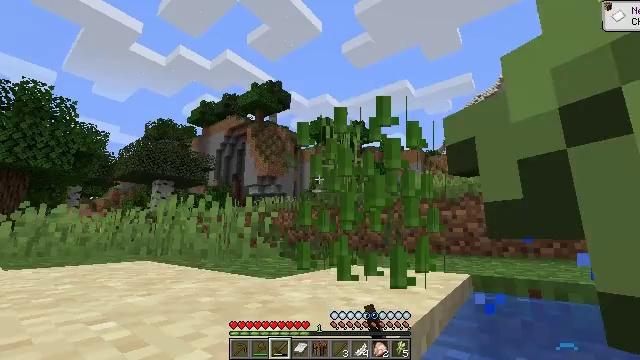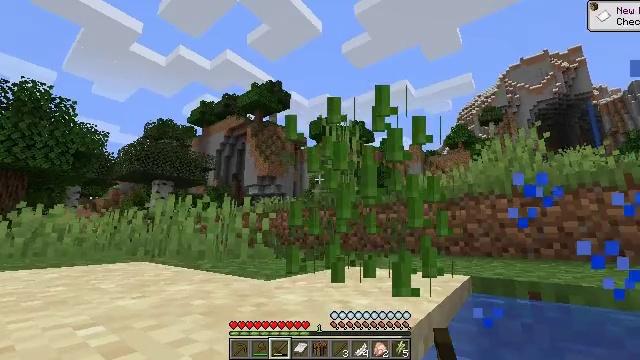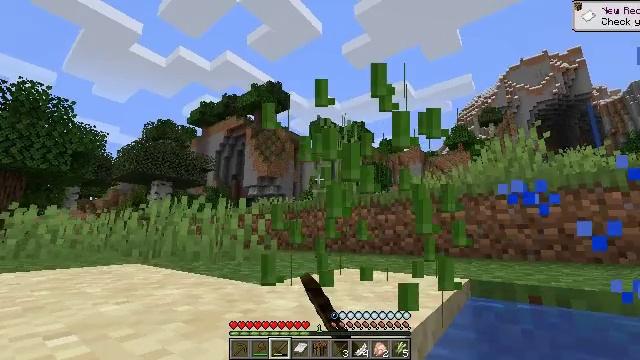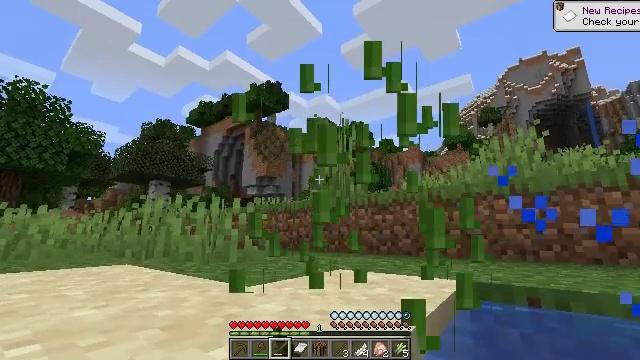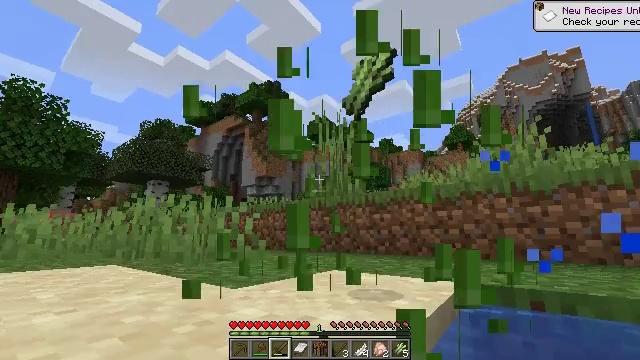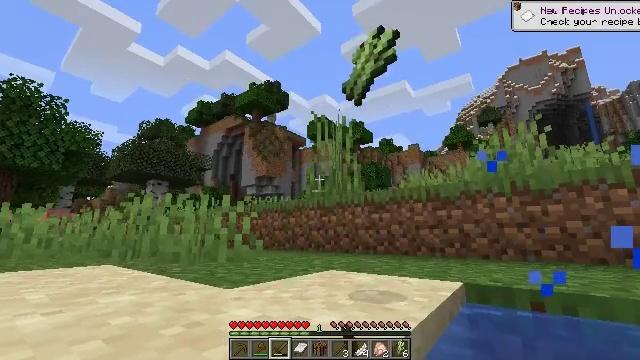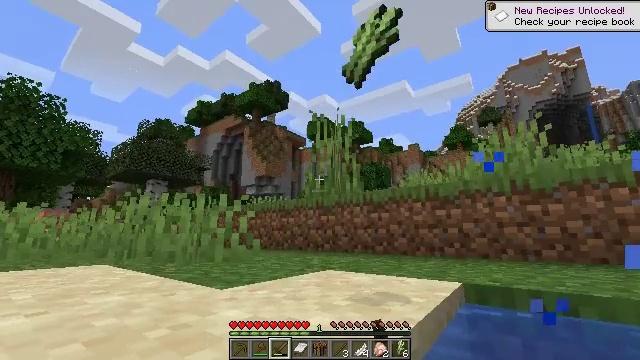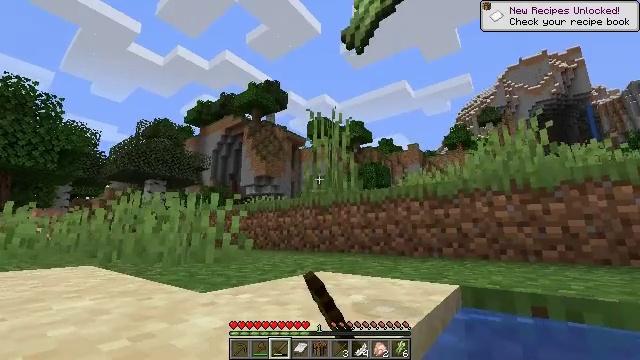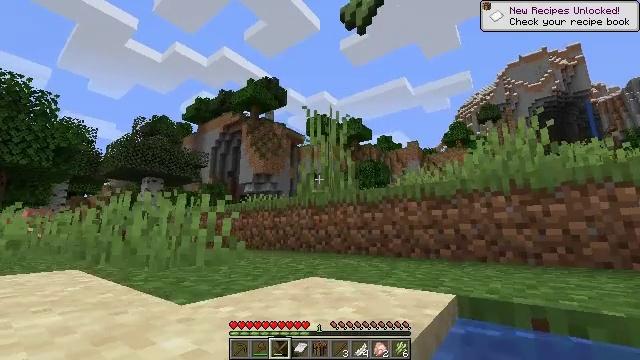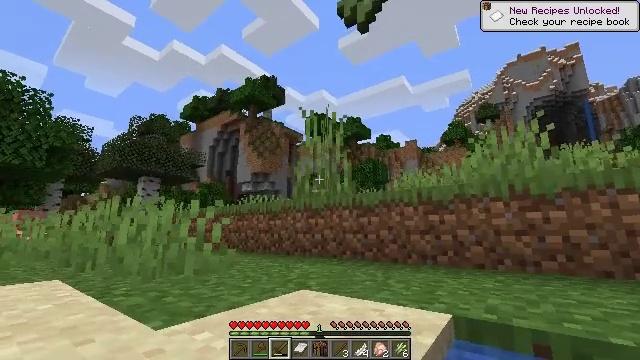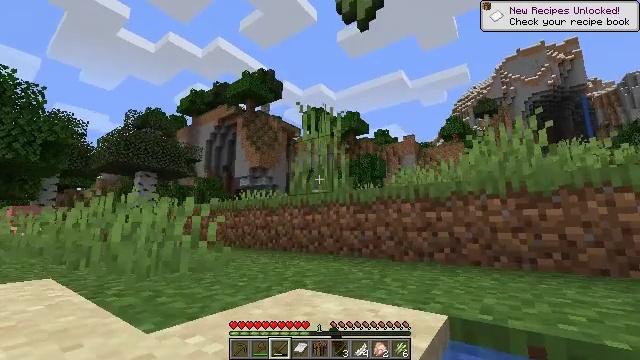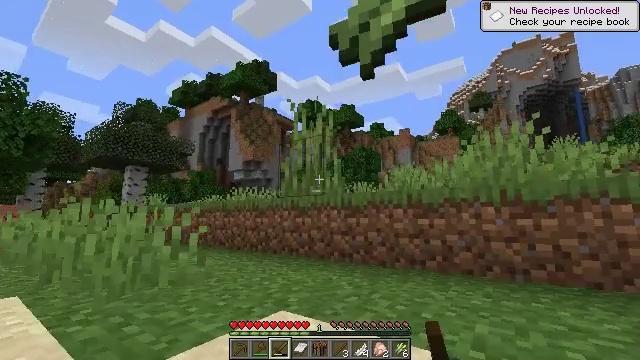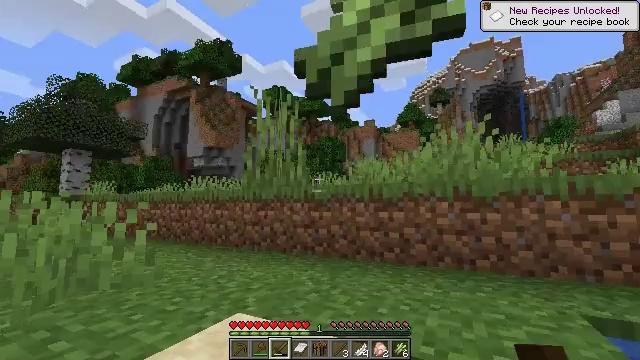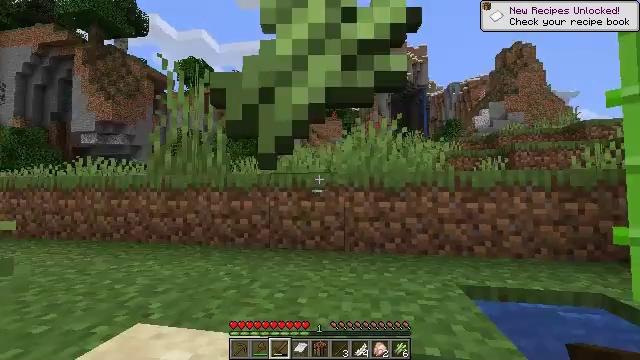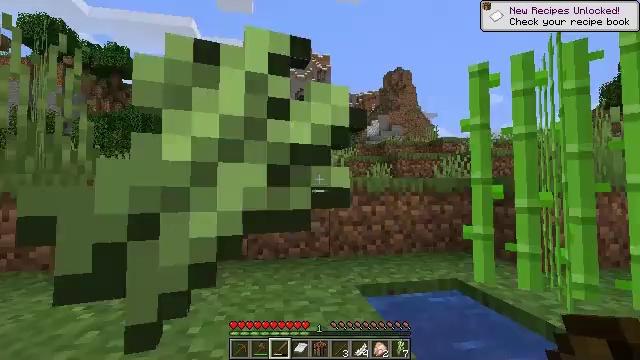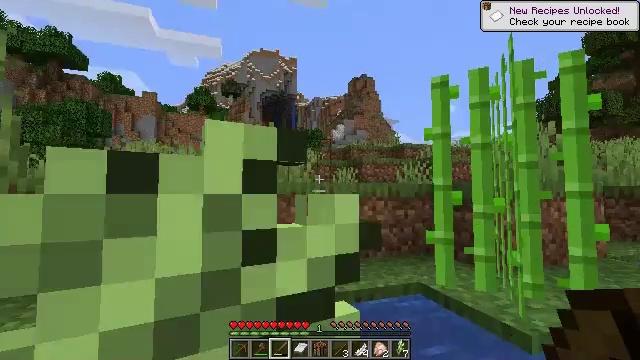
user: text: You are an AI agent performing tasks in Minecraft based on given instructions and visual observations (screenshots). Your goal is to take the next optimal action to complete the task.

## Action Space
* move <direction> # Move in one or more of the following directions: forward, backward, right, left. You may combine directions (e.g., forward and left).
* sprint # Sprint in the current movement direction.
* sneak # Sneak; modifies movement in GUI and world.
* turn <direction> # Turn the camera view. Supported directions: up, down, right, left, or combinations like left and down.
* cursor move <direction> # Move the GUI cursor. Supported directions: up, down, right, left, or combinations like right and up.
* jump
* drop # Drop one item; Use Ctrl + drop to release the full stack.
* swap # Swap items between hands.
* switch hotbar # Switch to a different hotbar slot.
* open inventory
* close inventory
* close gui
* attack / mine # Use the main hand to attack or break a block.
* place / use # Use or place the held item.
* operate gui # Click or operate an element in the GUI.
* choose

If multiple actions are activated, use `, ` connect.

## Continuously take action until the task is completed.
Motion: motion action
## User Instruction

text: Mine the sugar cane near rivers.
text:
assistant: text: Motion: move forward and move right, attack / mine
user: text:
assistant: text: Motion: move forward and move right, attack / mine
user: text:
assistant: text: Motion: move forward and move right, attack / mine
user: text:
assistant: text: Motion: move forward, attack / mine
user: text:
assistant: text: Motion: move forward
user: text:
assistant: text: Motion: move forward, attack / mine
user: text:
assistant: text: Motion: move forward, attack / mine, jump
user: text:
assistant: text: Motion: move forward, attack / mine, jump
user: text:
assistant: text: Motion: move forward, attack / mine, jump
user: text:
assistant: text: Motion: move forward, turn down, jump
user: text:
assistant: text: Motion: move forward, turn right and down, jump
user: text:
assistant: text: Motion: move forward, turn right and down
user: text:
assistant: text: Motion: move forward, turn right and down
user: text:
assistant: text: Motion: move forward and move left, turn right
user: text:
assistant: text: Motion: move forward and move left, turn right
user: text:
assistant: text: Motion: move forward and move left, turn right and down, jump
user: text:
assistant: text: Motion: move forward and move left, turn right and down, jump
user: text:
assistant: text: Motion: move forward and move left, turn right and down, jump
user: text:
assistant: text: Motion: move forward and move left, turn right and down, jump
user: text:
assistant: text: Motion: move forward and move left, turn right, jump
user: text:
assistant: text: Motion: move forward and move left
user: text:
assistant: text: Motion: move forward and move left, turn up
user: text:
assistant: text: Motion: move forward and move left, turn up
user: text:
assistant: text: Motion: move forward and move left
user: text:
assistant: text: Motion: move forward and move left, turn up
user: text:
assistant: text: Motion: move forward and move left, attack / mine
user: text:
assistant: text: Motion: move forward and move left, attack / mine
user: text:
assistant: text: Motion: move forward and move left, attack / mine
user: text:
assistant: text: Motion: move forward and move left, attack / mine
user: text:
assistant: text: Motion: move forward and move left, attack / mine